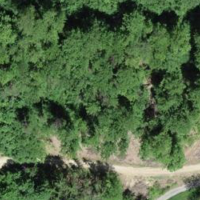
EUNIS habitat code: 41
Species observed at this site:
Cephalanthera damasonium